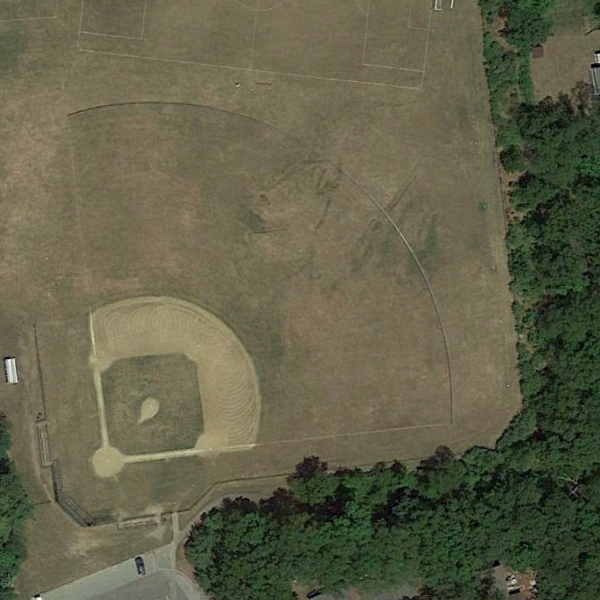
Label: BaseballField